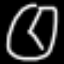
Label: clock